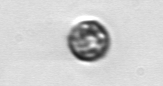
Label: Dinophyceae